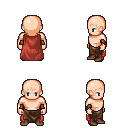
a pixel art fantasy rpg character, male body template, human, light skin, maroon cape, robe skirt, plain hairstyle, cloth bracers, brown shoes, four views (front, back, left, right), 2x2 character sprite sheet, small pixel art, hard edges, no anti-aliasing